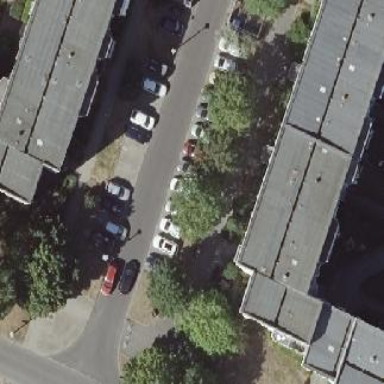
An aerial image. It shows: Street-side parking area with paving stones.